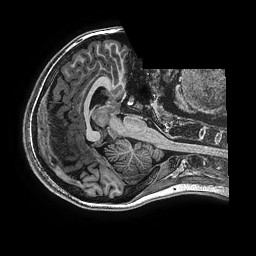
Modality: T1w
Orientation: axial
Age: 16
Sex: female
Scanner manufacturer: ge
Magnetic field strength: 3 T
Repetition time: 0.00766 s
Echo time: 0.003476 s